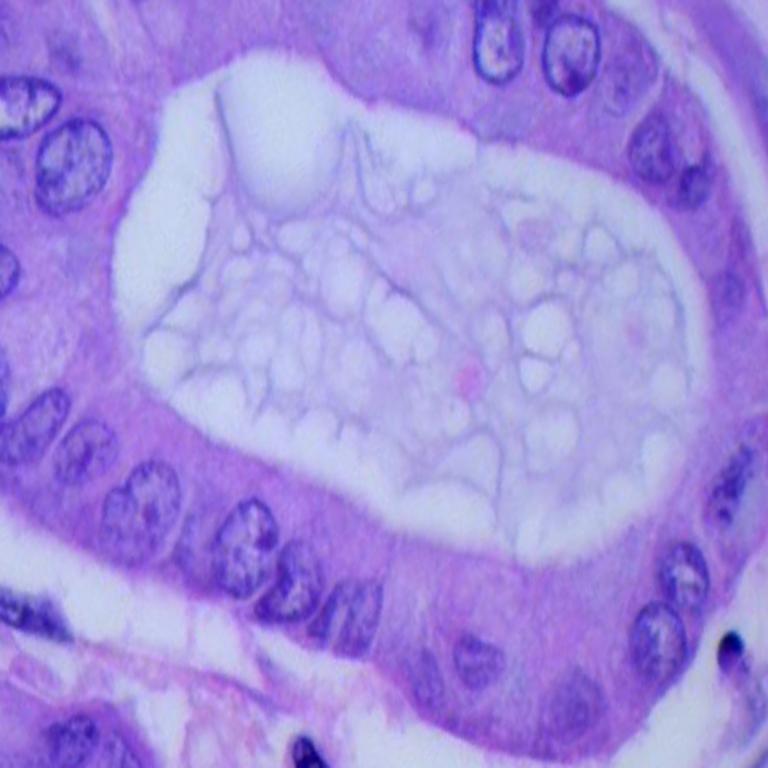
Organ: lung
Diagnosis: adenocarcinomas